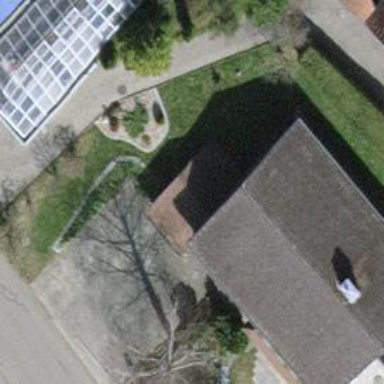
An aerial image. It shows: Terrace building.